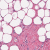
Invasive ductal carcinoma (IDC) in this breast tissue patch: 0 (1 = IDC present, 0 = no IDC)